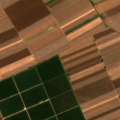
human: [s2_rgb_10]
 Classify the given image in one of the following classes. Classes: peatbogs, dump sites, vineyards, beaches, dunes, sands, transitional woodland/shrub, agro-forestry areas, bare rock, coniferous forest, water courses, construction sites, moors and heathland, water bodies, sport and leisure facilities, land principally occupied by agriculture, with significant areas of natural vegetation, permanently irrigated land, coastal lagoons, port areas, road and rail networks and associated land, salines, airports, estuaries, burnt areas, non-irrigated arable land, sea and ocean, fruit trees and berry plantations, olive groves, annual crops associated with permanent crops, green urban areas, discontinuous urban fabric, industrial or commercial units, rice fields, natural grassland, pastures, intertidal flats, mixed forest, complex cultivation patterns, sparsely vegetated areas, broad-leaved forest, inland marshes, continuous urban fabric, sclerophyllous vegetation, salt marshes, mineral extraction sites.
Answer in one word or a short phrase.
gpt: non-irrigated arable land, vineyards